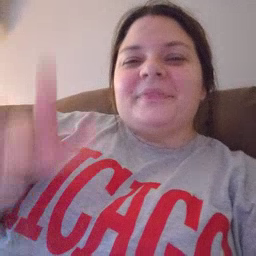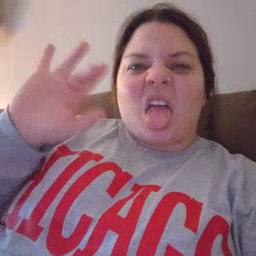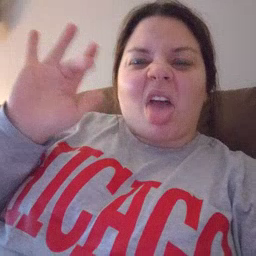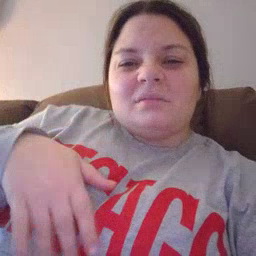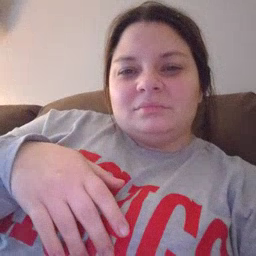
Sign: yucky